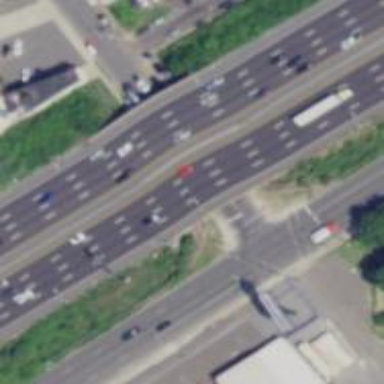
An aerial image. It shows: Asphalt motorway.